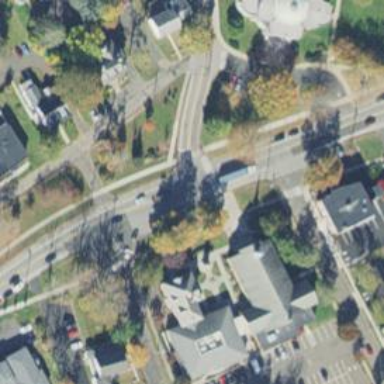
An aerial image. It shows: Neighbourhood designated as historic district.